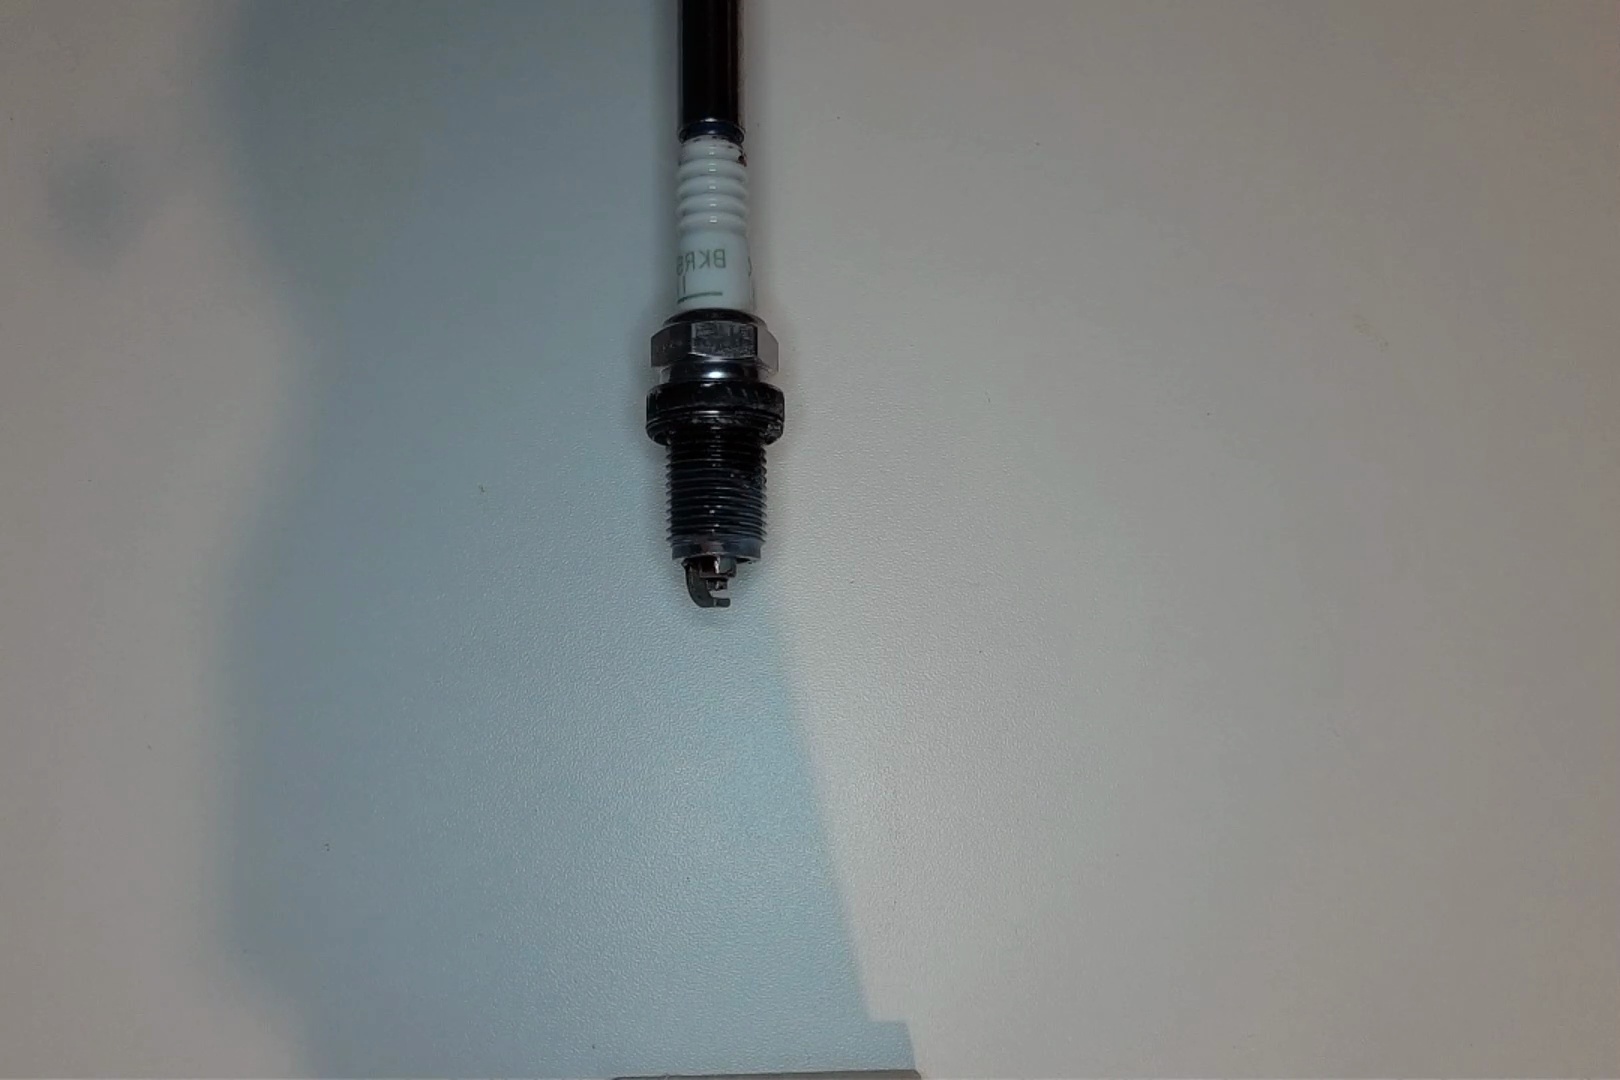
Label: anomaly